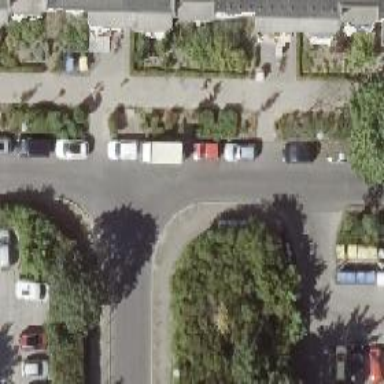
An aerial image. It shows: Footway along the road.